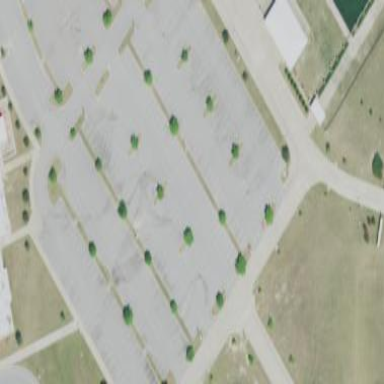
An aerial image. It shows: Parking area.